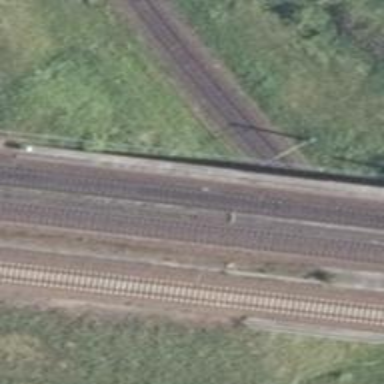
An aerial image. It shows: Bridge over electrified railway with contact lines.